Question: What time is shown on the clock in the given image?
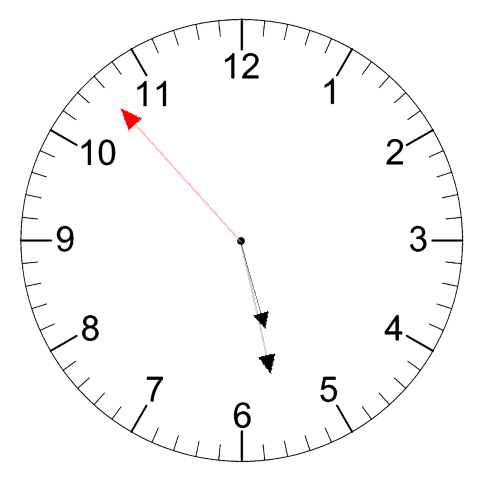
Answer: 05:27:53